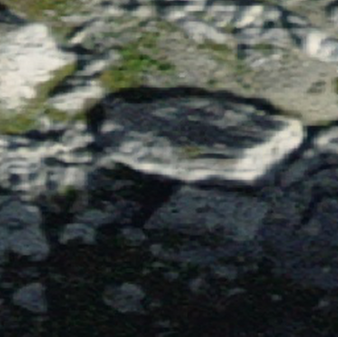
Label: bouldering_area